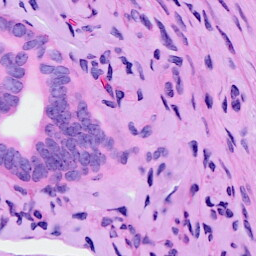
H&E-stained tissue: Ovarian